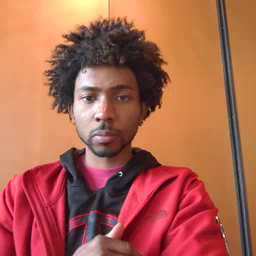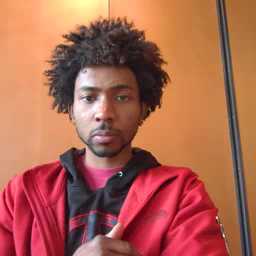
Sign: will